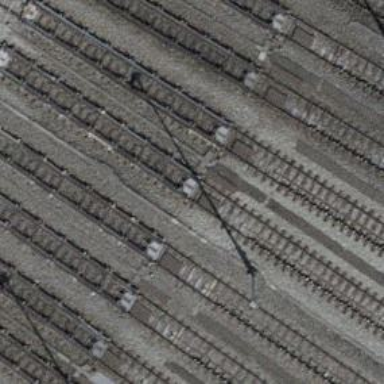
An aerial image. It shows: Single-track railway yard with beam retarder.